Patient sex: M
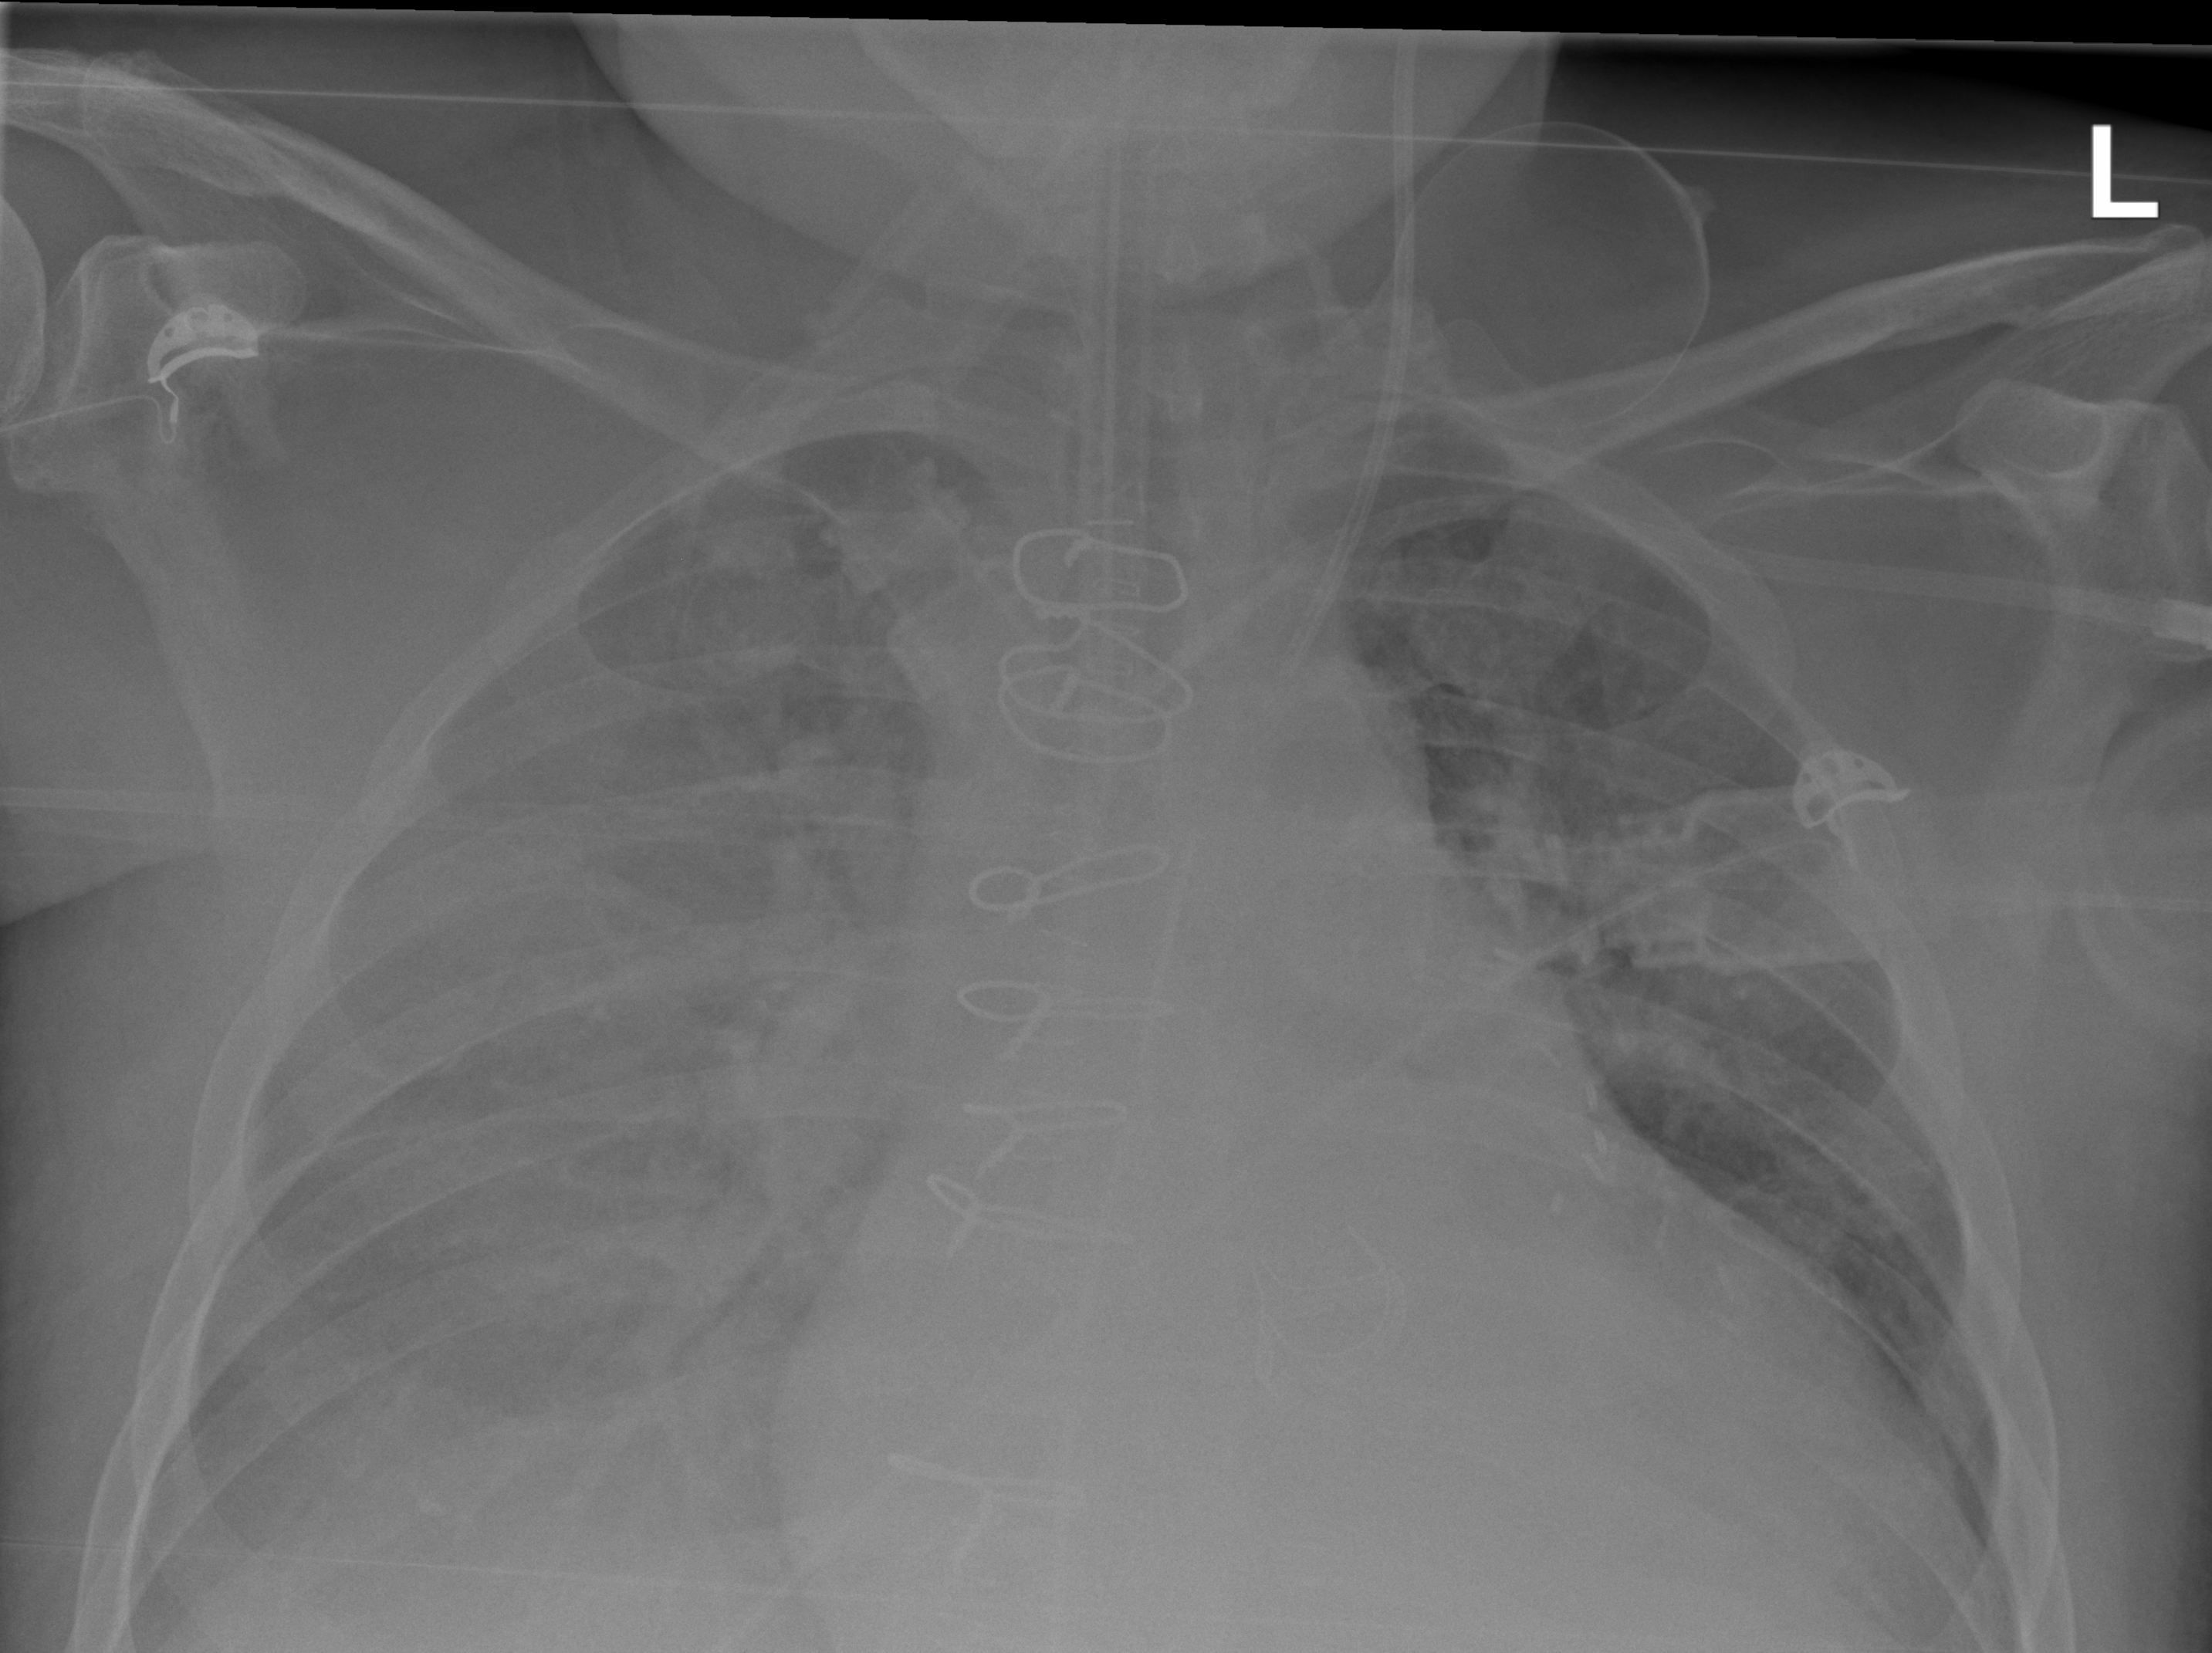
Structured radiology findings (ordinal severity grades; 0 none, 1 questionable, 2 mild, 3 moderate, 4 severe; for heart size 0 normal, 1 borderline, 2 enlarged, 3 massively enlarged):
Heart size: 2
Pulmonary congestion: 2
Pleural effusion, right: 2
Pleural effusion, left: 1
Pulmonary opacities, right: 3
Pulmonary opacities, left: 2
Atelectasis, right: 3
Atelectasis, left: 2